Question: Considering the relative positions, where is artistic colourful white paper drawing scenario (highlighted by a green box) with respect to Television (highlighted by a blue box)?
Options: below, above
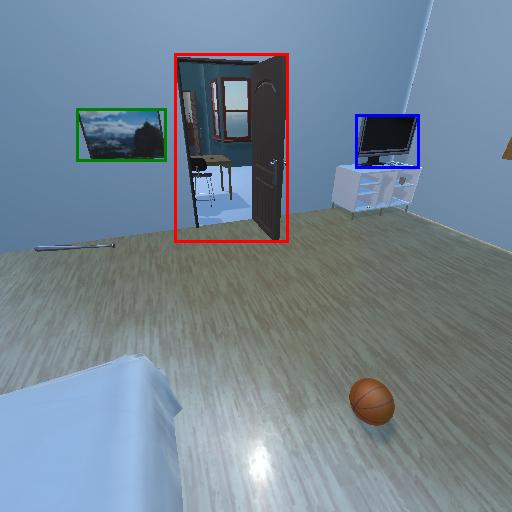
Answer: below